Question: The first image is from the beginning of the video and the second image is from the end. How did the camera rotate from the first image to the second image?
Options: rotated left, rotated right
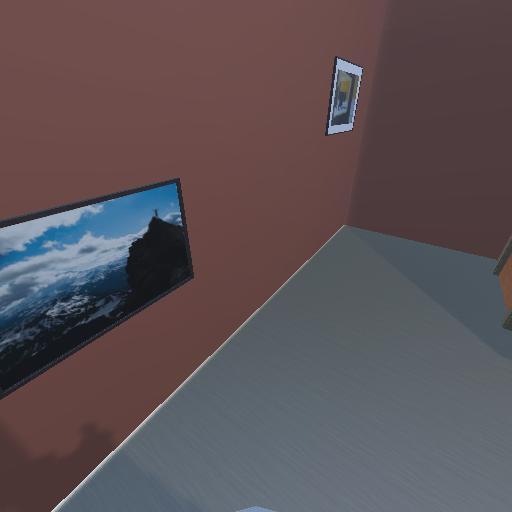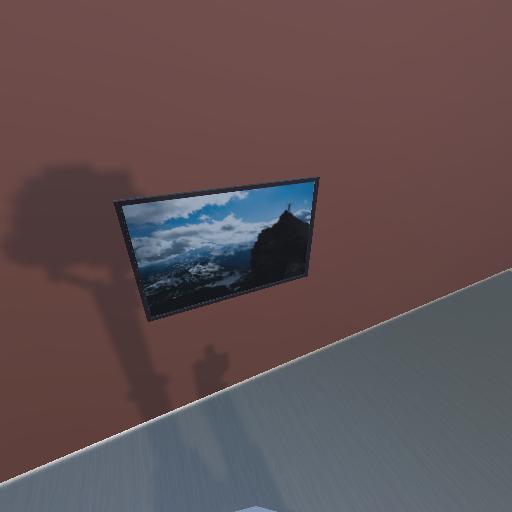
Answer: rotated left